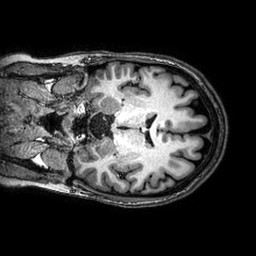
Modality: T1w
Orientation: coronal
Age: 19
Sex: female